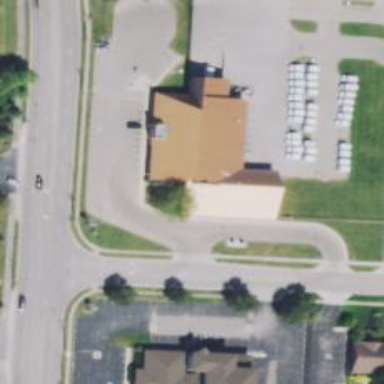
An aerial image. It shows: Post office.